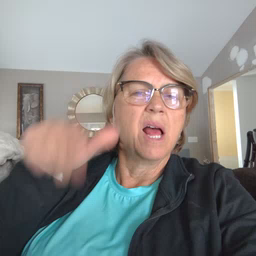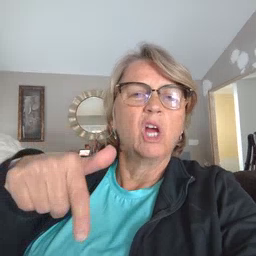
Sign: later